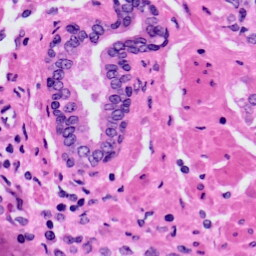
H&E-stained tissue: Prostate